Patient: sex F, age 70
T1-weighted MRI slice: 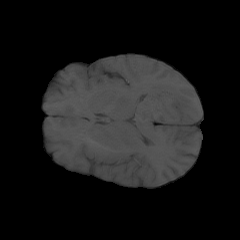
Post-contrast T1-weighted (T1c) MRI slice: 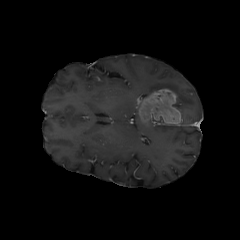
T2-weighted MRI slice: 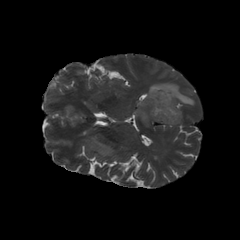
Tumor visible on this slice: yes
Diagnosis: Glioblastoma, IDH-wildtype
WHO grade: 4